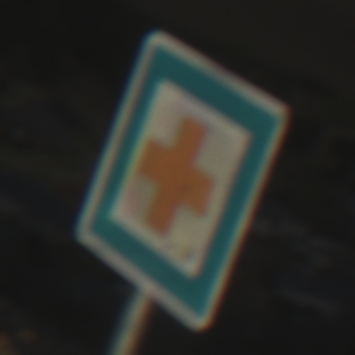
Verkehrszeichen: ErsteHilfe
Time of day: SunriseSunset
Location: Outdoor (Nature)
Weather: PartlyCloudy
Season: NotSpecified
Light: Natural